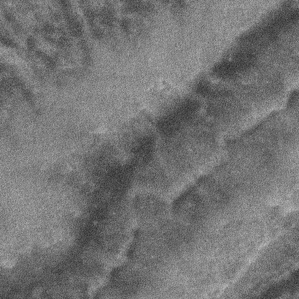
Label: frost